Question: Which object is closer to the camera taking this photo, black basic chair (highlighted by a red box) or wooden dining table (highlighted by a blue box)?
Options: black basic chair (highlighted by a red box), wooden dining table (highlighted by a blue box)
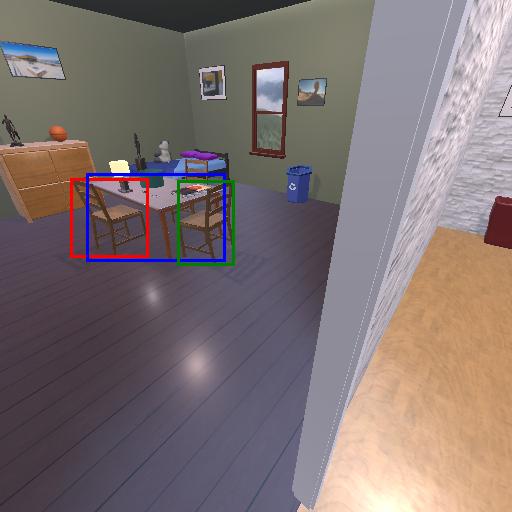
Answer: black basic chair (highlighted by a red box)